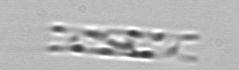
Label: Eucampia